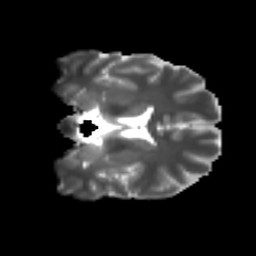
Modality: T2w
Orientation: coronal
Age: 28
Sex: male
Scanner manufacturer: ge
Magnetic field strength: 3 T
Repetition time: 7.8 s
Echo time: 0.0608 s